Question: I'm trying to create a Dashboard for a personal project,
,
I create a new disk in the filesystem.php and this is the details:
'''
'disks' => [
'local' => [
'driver' => 'local',
'root' => storage_path('app'),
],
'public' => [
'driver' => 'local',
'root' => storage_path('app/public'),
'url' => env('APP_URL').'/storage',
'visibility' => 'public',
],
'backend' => [
'driver' => 'local',
'root' => storage_path('app/backend'),
'visibility' => 'public',
],
's3' => [
'driver' => 's3',
'key' => env('AWS_ACCESS_KEY_ID'),
'secret' => env('AWS_SECRET_ACCESS_KEY'),
'region' => env('AWS_DEFAULT_REGION'),
'bucket' => env('AWS_BUCKET'),
'url' => env('AWS_URL'),
'endpoint' => env('AWS_ENDPOINT'),
],
],
'''

after that, I try to store some avatars and it works perfectly,
my problem is when I want to access the files from the view side,
,also
so I try:
'''
url('/storage/avatars/filename.png'),
storage_path('backend/avatars/filename.png'),
storage::disk('backend')->get('avatars/filename.png'),
'''
but nothing.
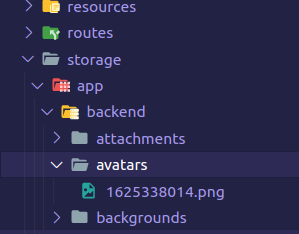
Answer: What is your question exactly? I assume you are trying to display images on a webpage, but they are not showing up?
This has to do with the visibility of your files. Only files in the 'storage/app/public' directory are available for display. So images that should be visible using a URL, should be stored in that directory.
The best practice here is to upload the image to the <URL>. Make sure to create the symoblic link using 'php artisan storage:link'.
For any other non-public file, you can set-up a Controller to return a <URL>
Another option is to display content right away in the browser, like a PDF. In that case, you should set the correct 'Content-Type' while returning the response, with the contents of the PDF.
If this did not answer your question, please let me know.